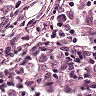
Metastatic tissue present: yes